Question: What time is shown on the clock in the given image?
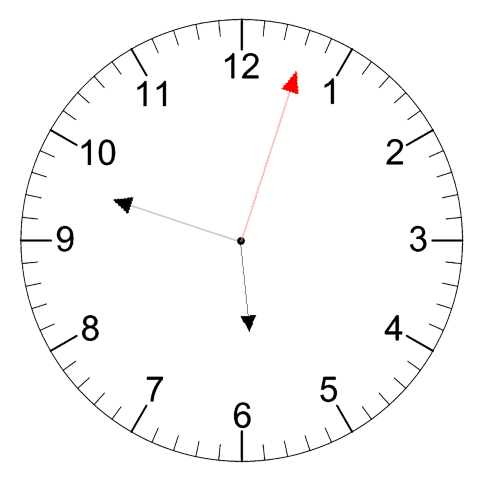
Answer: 05:48:03